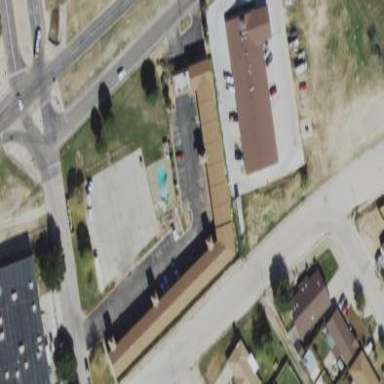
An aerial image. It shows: Motel building.